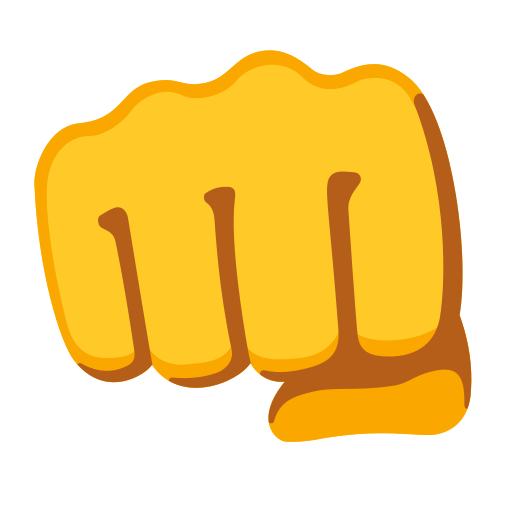
Emoji: 👊